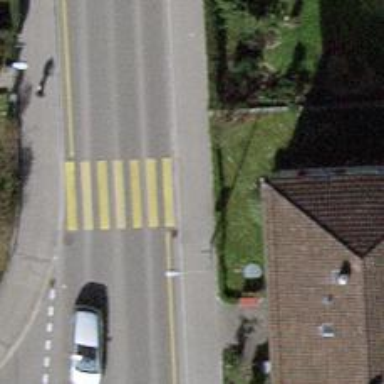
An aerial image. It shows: Kerb barrier.